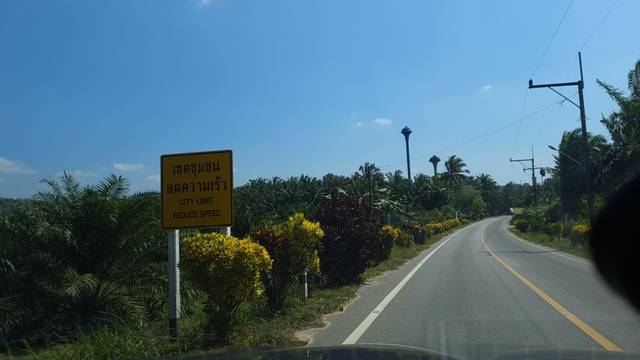
Region: Thailand
Coordinates: 7.938, 99.218